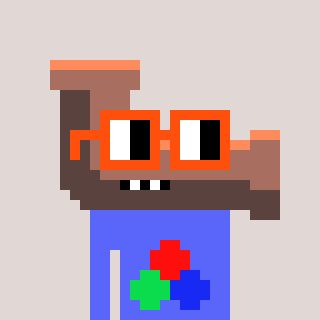
a pixel art character with square orange glasses, a pipe-shaped head and a purple-colored body on a warm background